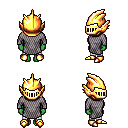
a pixel art fantasy rpg character, female body template, orc, green skin, chain mail, white pants, brown bangs hairstyle, gold helm, gold boots, four views (front, back, left, right), 2x2 character sprite sheet, small pixel art, hard edges, no anti-aliasing